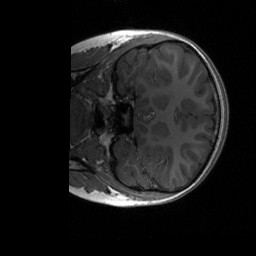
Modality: T1w
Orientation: coronal
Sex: female
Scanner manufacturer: siemens
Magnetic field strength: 3 T
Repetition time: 1.9 s
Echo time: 0.00243 s